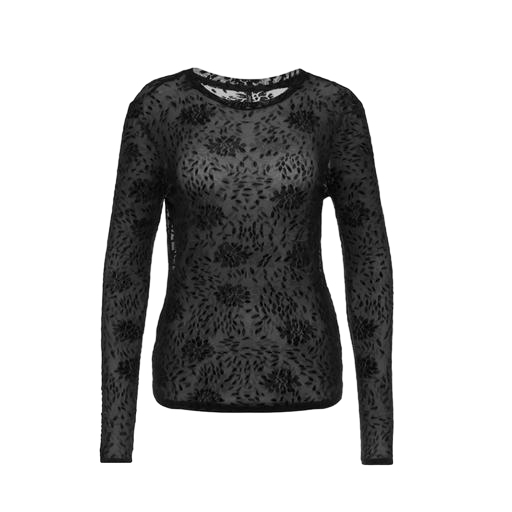
long sleeved sheer t-shirt, black long-sleeved lace top, black floral-lace shirt, white background